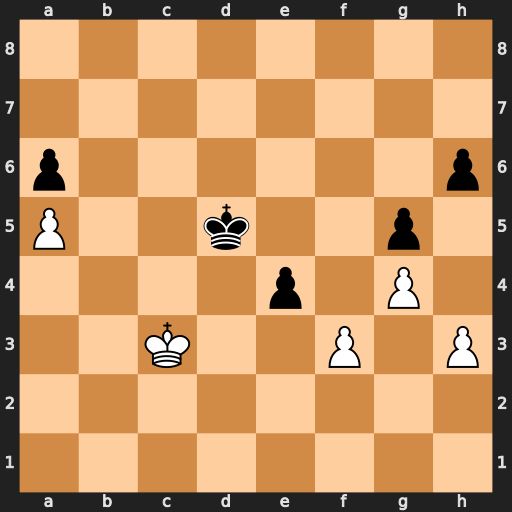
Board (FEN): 8/8/p6p/P2k2p1/4p1P1/2K2P1P/8/8
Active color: w
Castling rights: -
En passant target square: -
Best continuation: fxe4+ Kxe4 Kc4 Kf3 Kc5 Kg2 Kb6 Kxh3 Kxa6